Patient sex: M
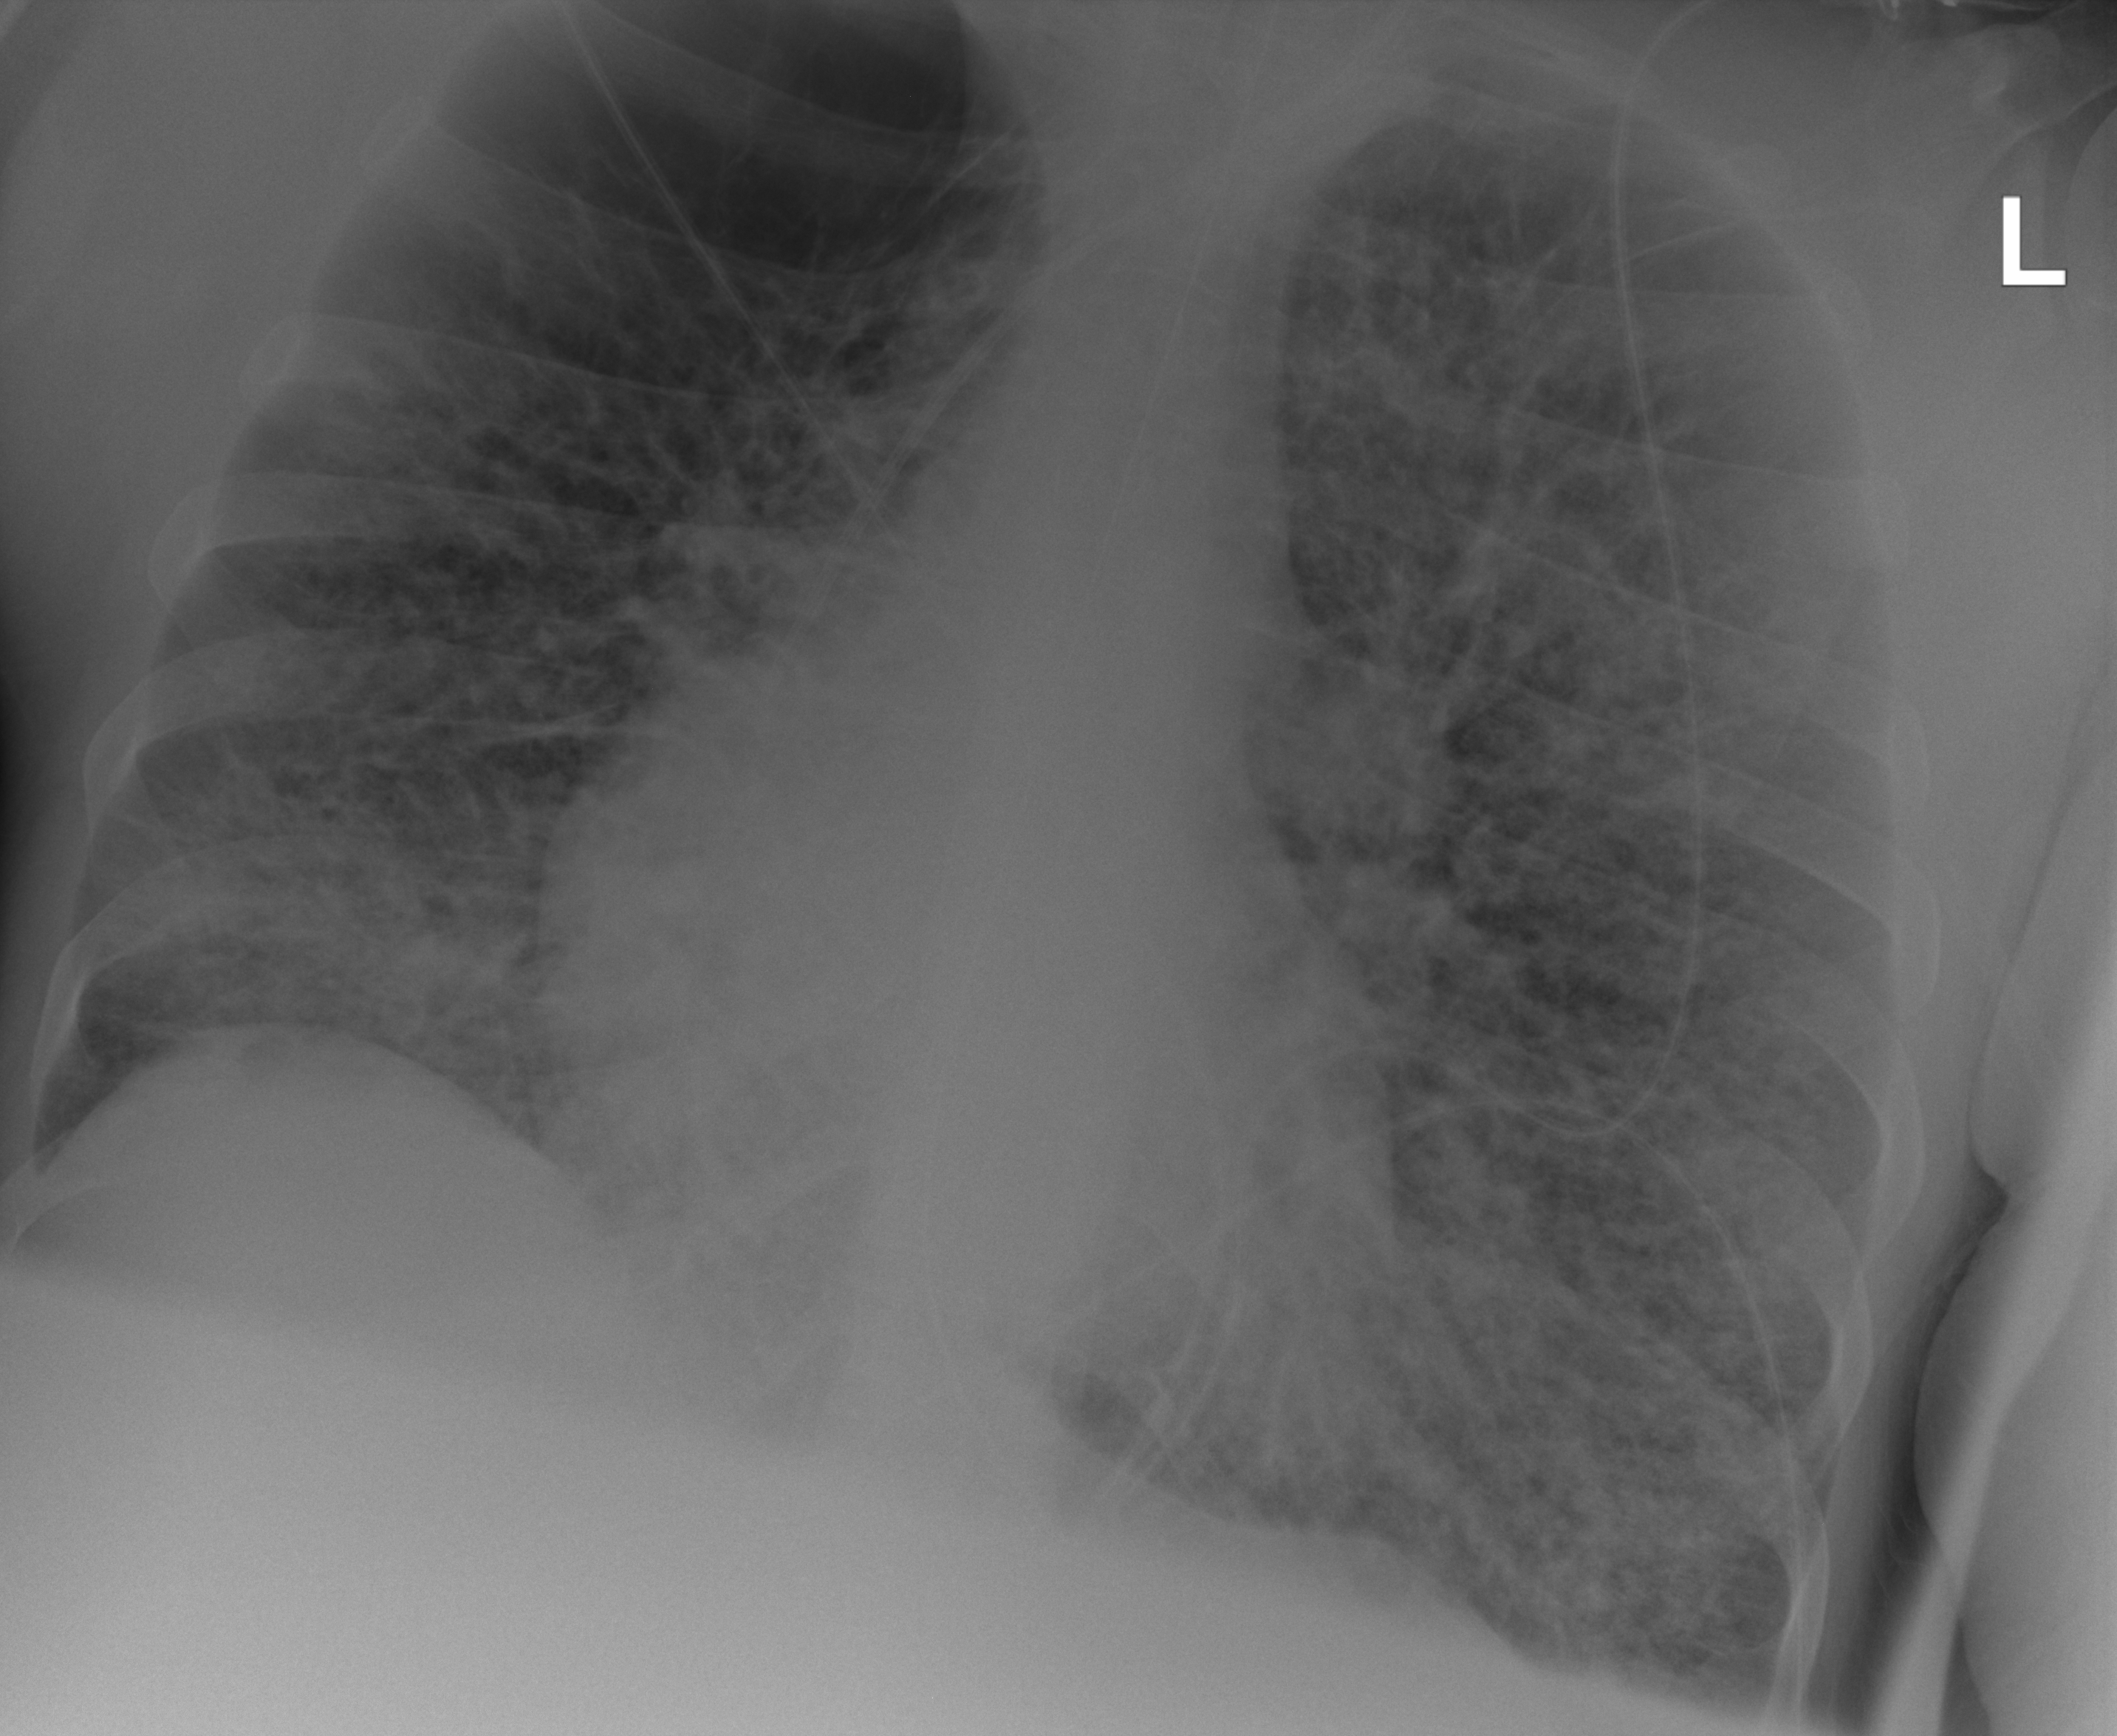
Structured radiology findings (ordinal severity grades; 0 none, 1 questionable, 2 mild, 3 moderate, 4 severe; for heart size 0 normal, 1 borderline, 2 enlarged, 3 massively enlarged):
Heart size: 0
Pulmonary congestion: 2
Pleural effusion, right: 0
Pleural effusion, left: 0
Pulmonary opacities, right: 3
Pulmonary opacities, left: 3
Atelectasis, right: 3
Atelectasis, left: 3